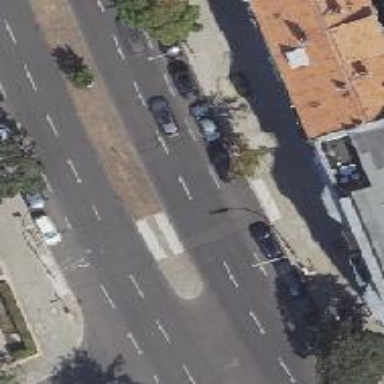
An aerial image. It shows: Crossing on the footway with traffic signals.